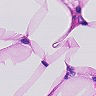
Metastatic tissue present: no